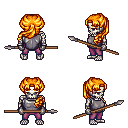
a pixel art fantasy rpg character, male body template, skeleton, steel chest armor, magenta pants, light blonde princess hairstyle, metal gloves, spear, four views (front, back, left, right), 2x2 character sprite sheet, small pixel art, hard edges, no anti-aliasing